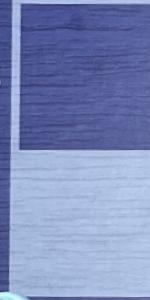
Label: Empty